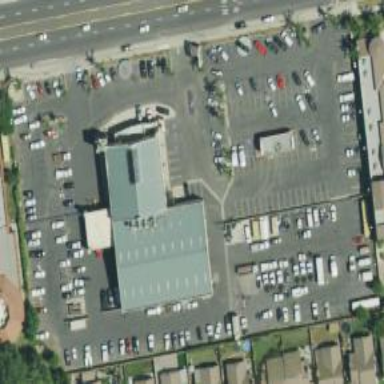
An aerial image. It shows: Car shop.